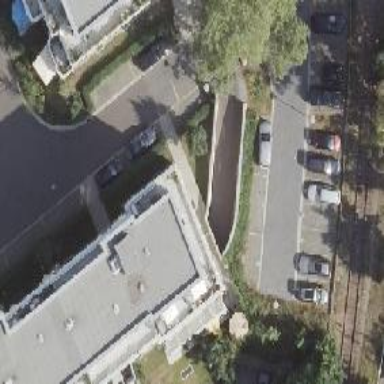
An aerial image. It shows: Parking entrance.